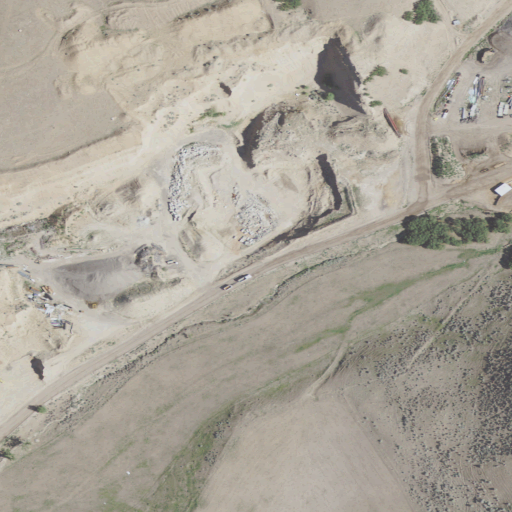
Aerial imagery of valley in Utah named Right Hand Fork Roswells Canyon containing shrub and high intensity development